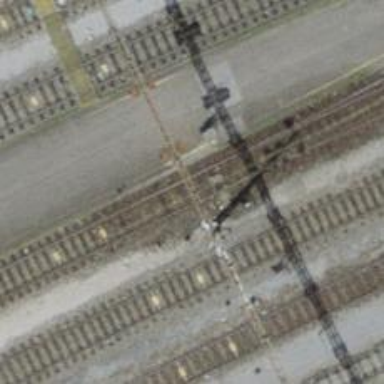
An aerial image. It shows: Railway signal.